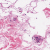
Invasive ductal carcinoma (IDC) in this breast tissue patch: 0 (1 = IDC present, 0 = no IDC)